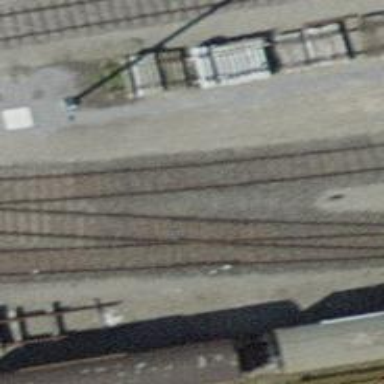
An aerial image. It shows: Railway yard.